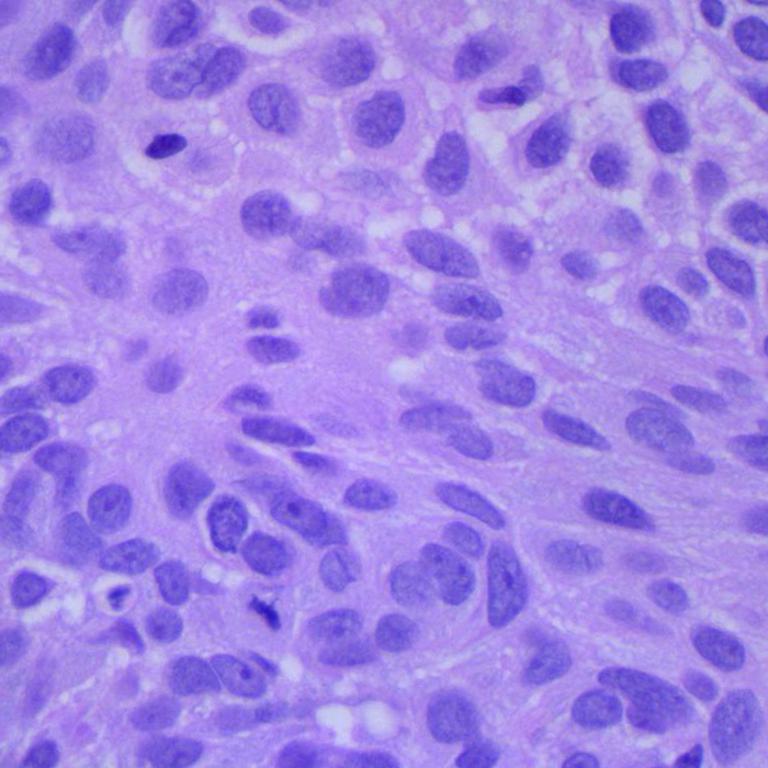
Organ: lung
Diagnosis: squamous carcinomas